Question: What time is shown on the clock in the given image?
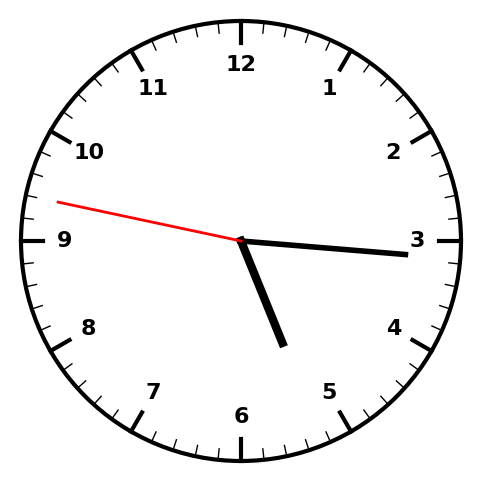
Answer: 05:15:47